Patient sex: M
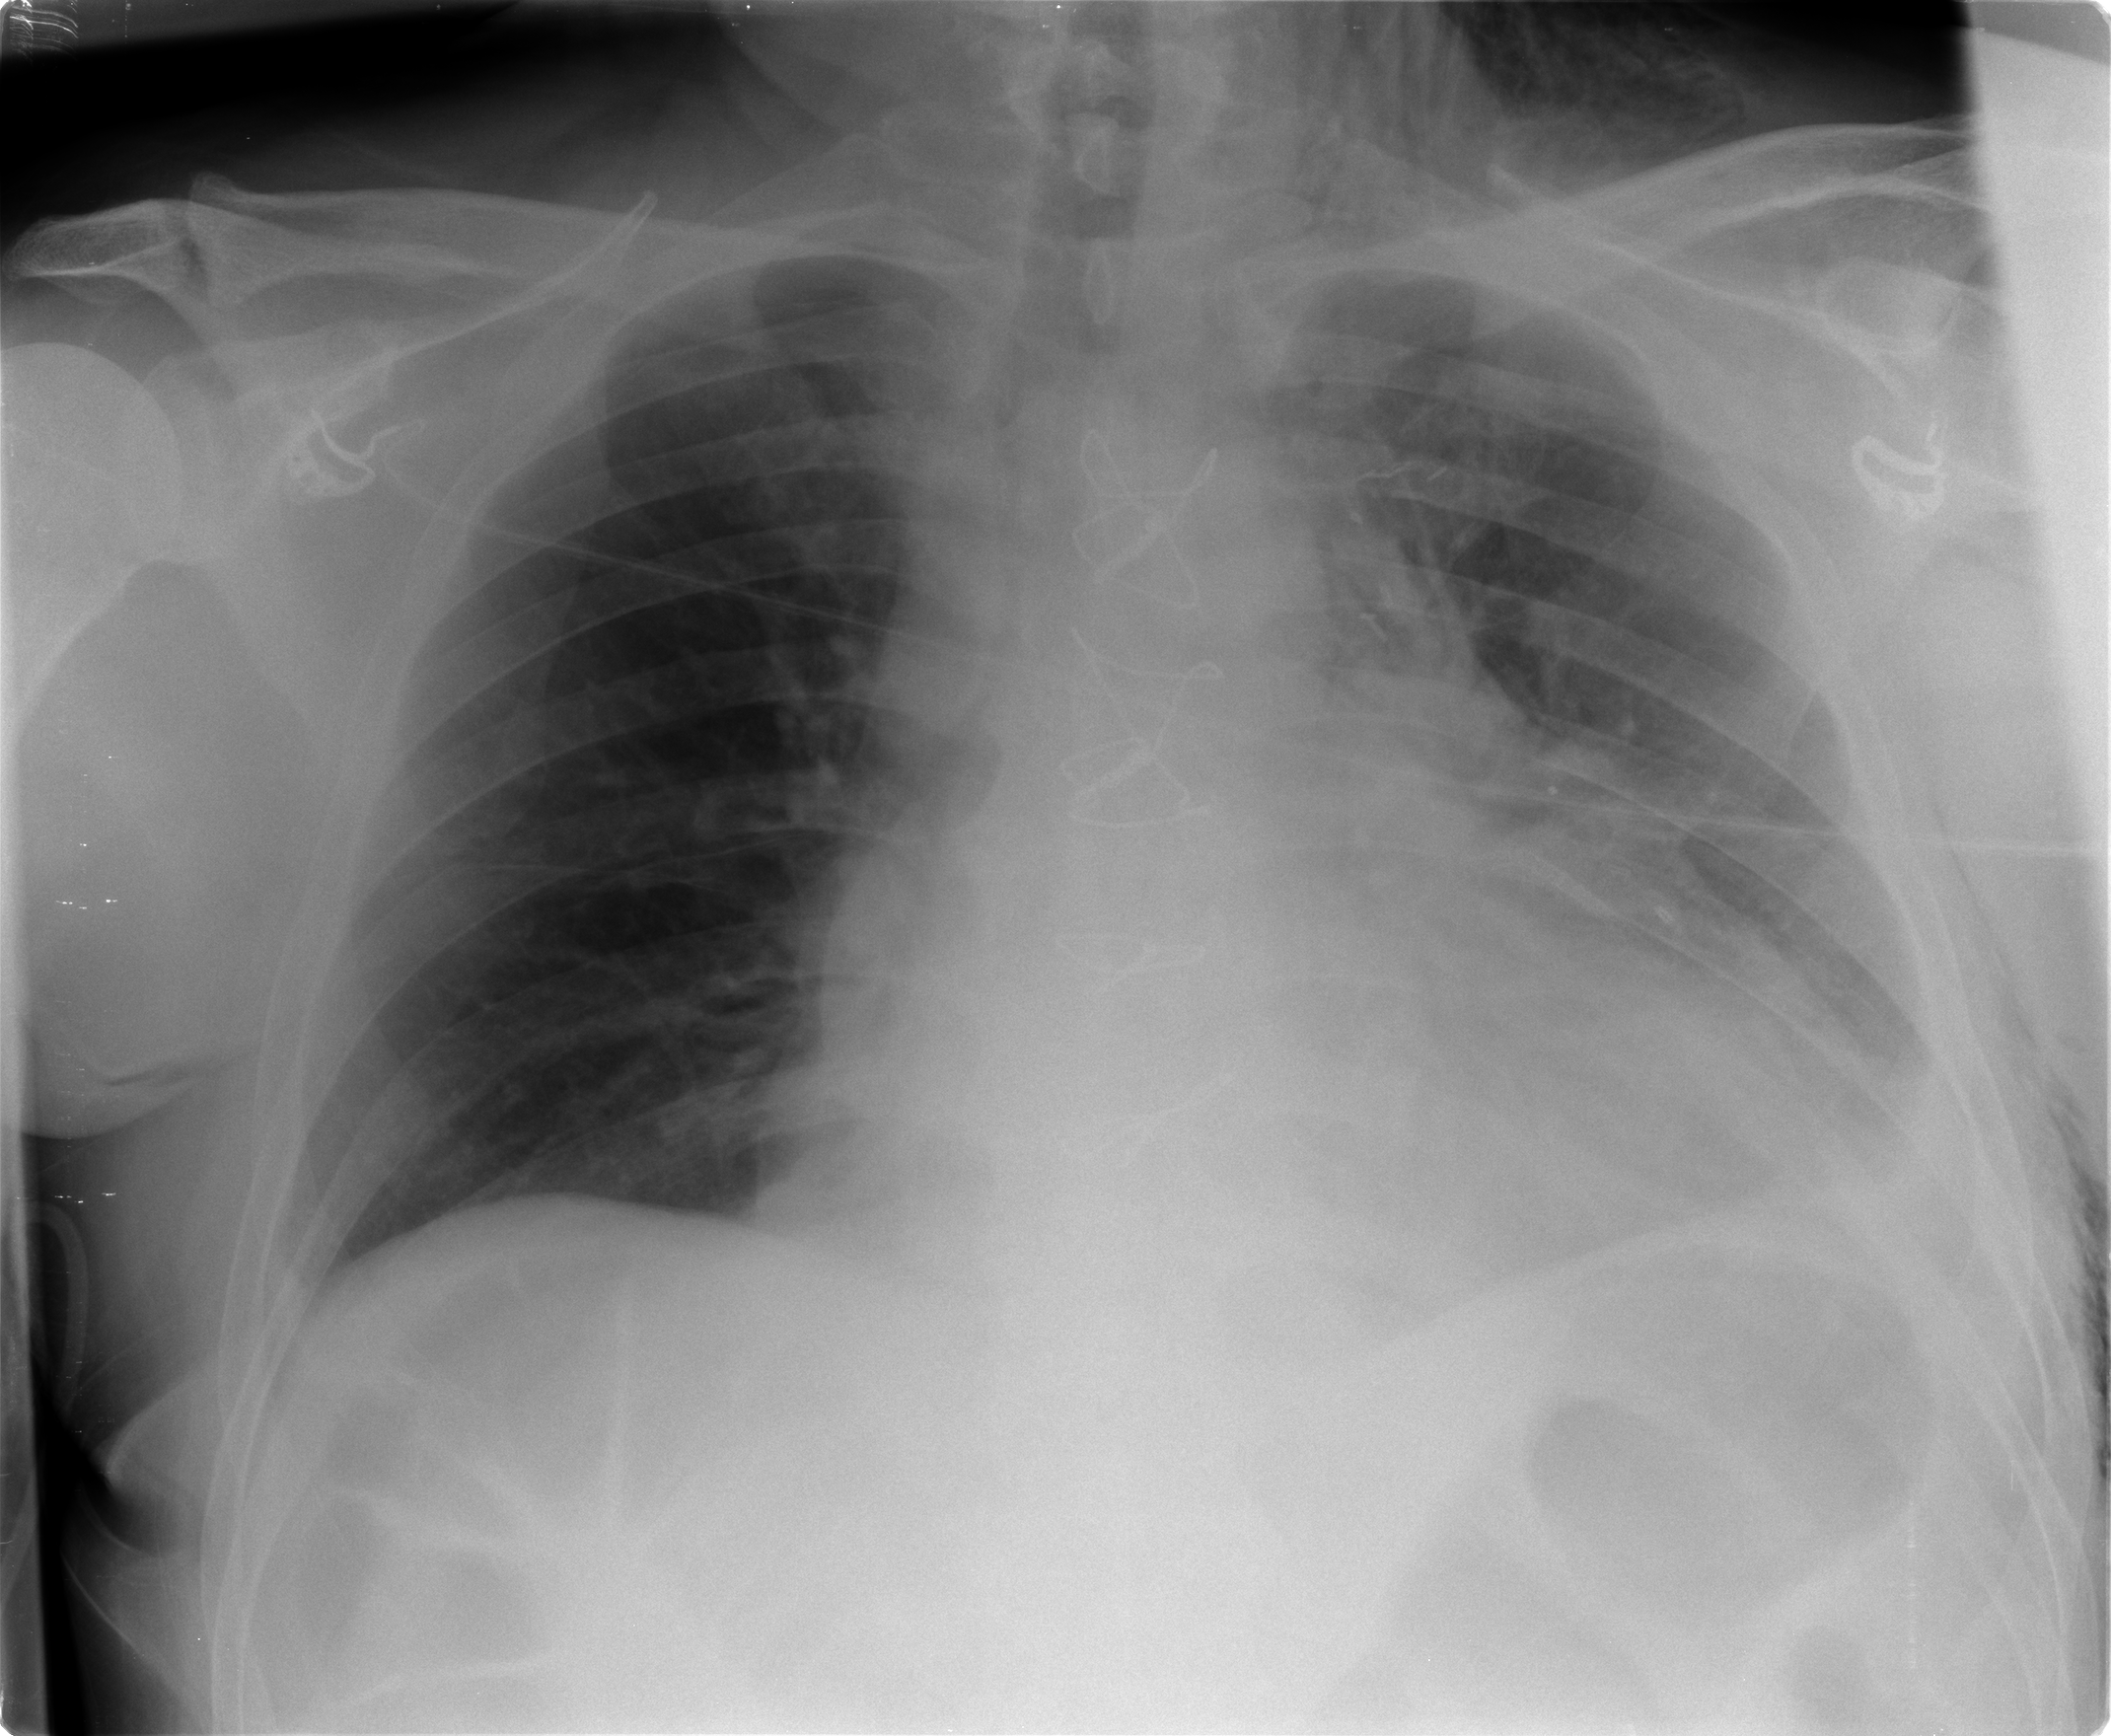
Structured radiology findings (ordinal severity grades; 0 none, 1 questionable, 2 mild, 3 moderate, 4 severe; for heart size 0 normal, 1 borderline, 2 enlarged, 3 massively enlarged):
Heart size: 2
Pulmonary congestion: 0
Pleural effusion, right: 1
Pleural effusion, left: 2
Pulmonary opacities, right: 0
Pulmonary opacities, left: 1
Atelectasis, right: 2
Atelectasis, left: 2